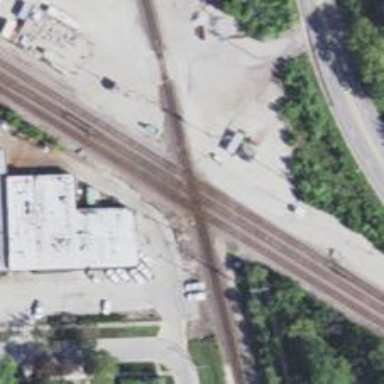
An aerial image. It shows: Railway crossing.